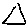
Label: triangle